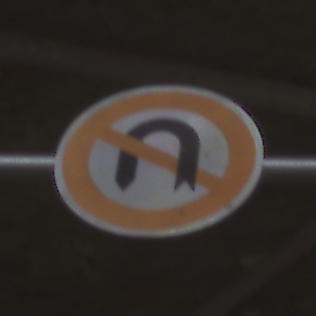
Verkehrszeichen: VerbotWenden
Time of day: Midday
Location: Roofed (Special)
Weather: Overcast
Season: NotSpecified
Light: Natural